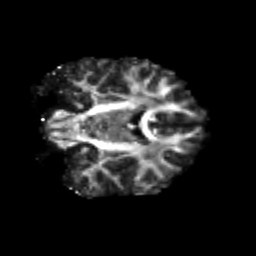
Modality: FA
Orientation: coronal
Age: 25
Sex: female
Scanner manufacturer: siemens
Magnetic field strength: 3 T
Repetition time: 3.5 s
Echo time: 0.125 s